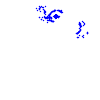
Particle: pion